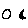
Label: moon